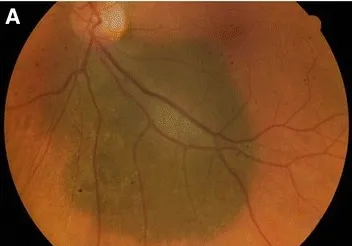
Imaging of patient with germline BAP1 mutation. A. Retinal examination revealed a melanocytic tumor with irregular margins involving the majority of the retina.
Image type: ophthalmic_imaging (fundus_photograph)